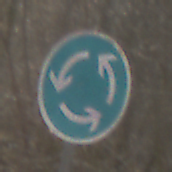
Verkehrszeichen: Kreisverkehr
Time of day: MorningAfternoon
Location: Outdoor (Nature)
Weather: Clear
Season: Winter
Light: Natural